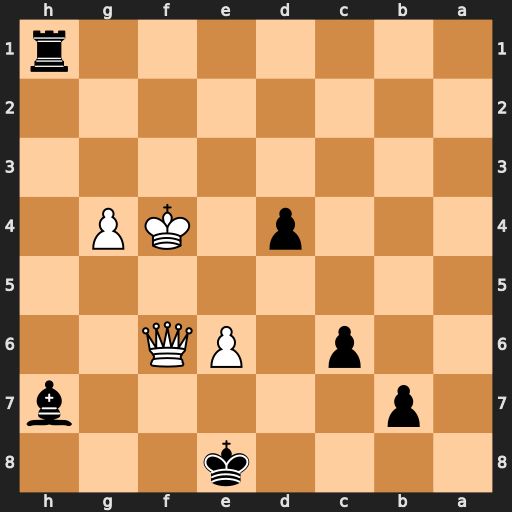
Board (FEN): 4k3/1p5b/2p1PQ2/8/3p1KP1/8/8/7r
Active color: b
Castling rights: -
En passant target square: -
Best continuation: Rf1+ Ke5 Rxf6